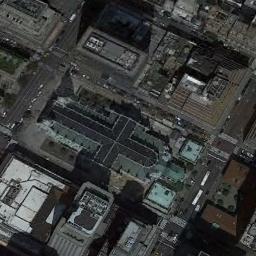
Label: church